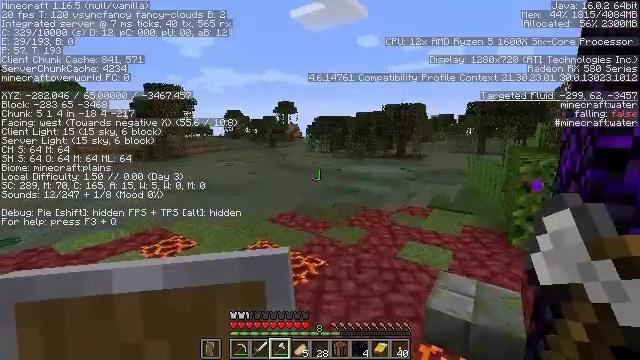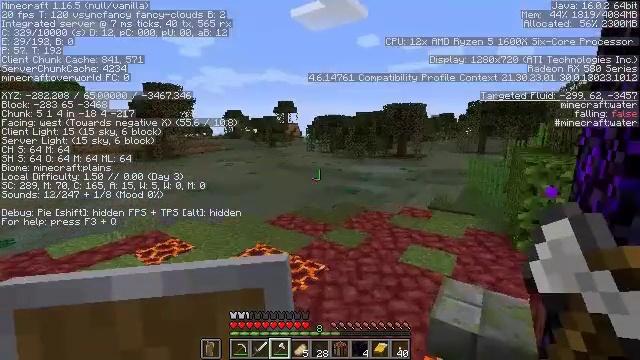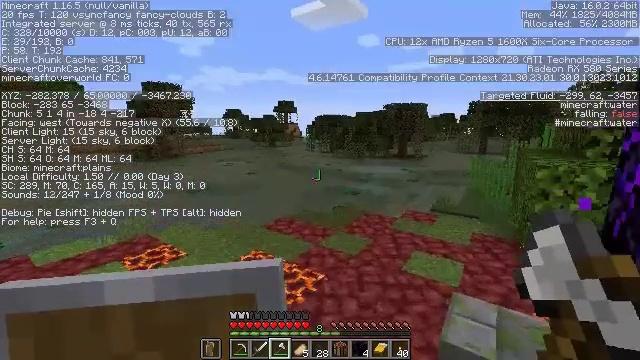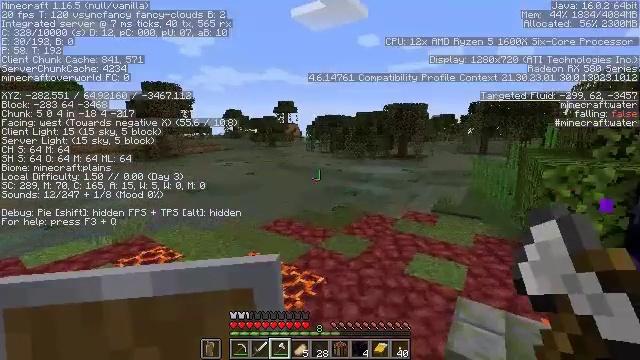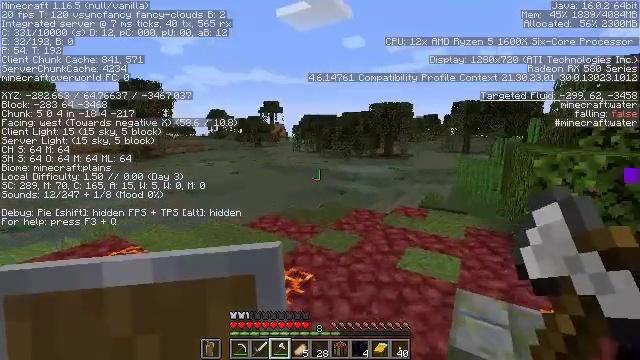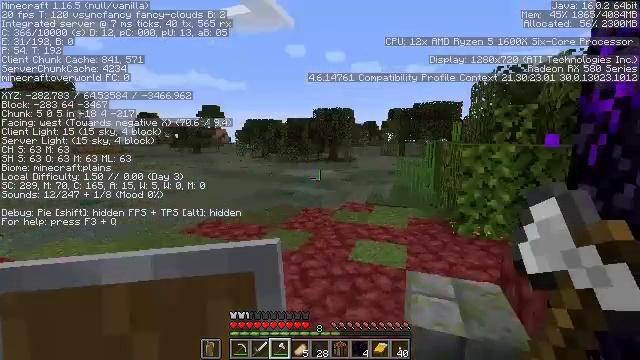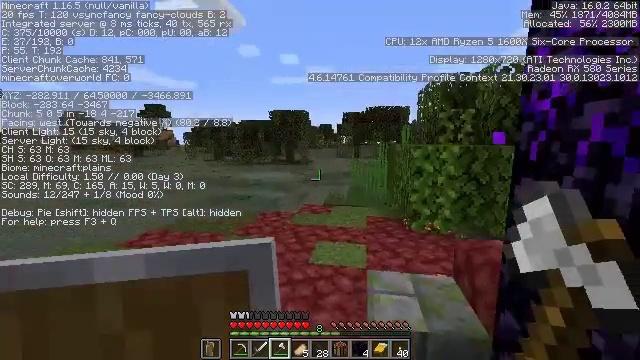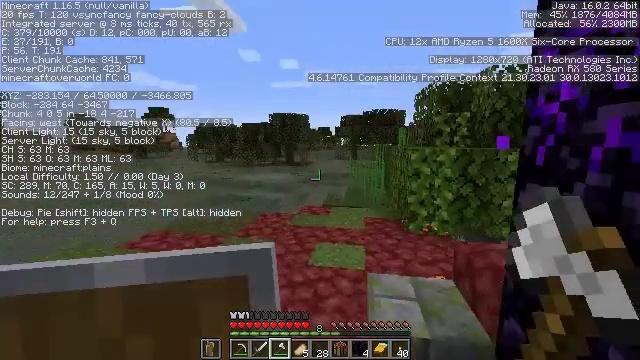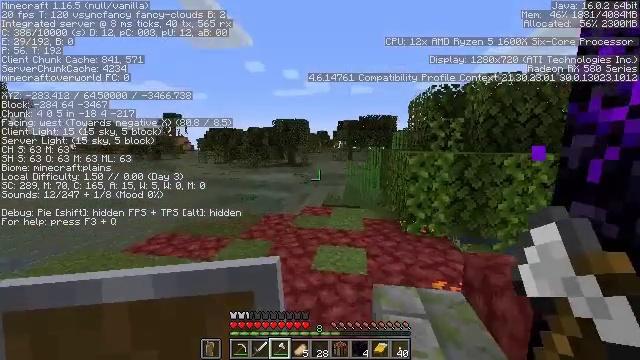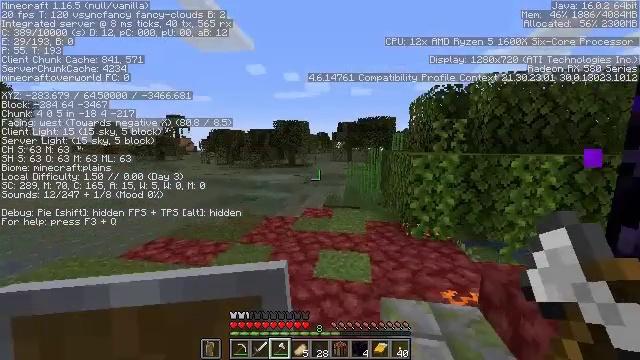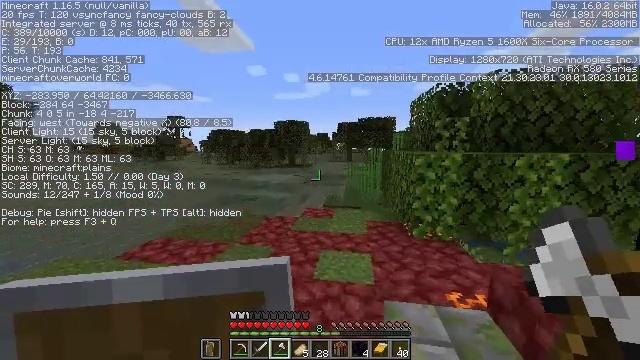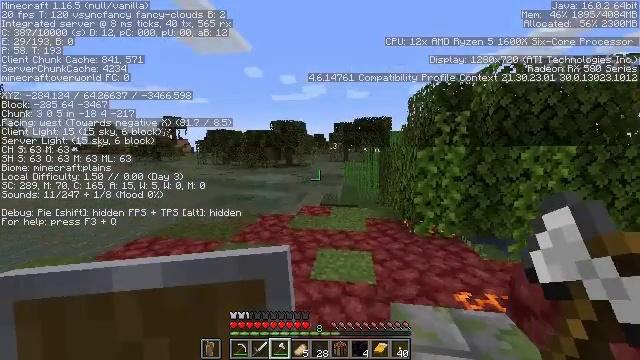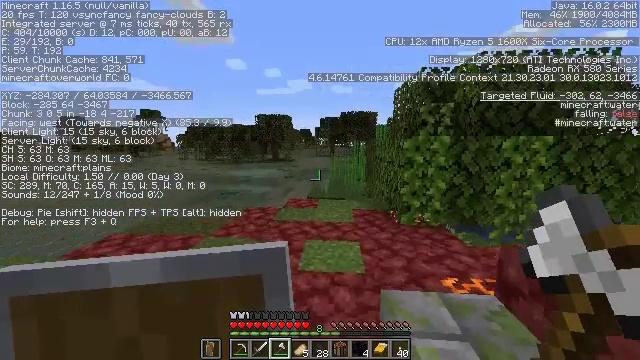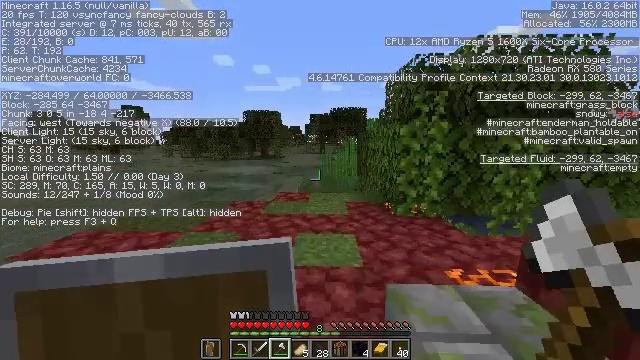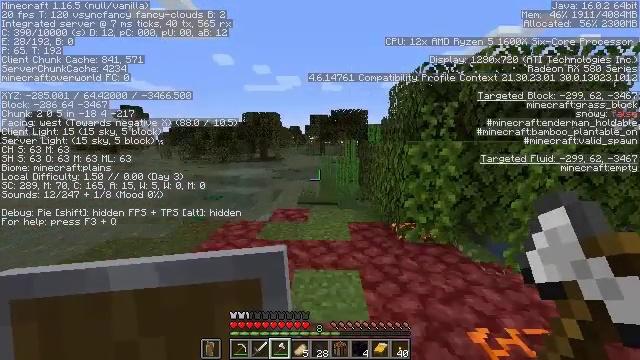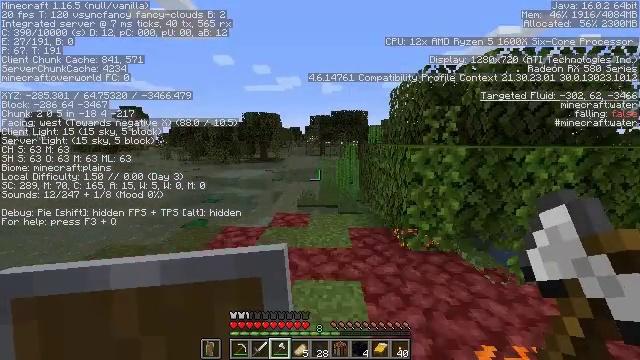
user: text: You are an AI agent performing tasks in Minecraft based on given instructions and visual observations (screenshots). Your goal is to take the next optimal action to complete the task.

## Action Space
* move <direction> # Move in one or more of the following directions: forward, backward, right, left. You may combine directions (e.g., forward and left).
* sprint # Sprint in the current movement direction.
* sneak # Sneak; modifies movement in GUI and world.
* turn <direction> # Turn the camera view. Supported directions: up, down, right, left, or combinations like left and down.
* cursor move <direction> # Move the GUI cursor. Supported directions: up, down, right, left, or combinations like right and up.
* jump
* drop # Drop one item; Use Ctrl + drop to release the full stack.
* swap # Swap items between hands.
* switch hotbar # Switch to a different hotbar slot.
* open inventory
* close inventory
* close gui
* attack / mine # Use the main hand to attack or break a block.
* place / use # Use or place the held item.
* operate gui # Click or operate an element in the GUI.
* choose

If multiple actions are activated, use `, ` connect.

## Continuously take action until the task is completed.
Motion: motion action
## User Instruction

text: Harvest sugar cane from the plant.
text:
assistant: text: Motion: move forward
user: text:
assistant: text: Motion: move forward
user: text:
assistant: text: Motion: move forward
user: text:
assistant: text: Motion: move forward, turn right
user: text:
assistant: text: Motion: move forward, turn right and up
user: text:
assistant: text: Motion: move forward, sprint, turn right
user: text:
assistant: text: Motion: move forward, sprint
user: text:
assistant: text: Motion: move forward, sprint
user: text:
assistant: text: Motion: move forward, sprint
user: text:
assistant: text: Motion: move forward
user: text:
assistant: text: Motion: move forward, jump
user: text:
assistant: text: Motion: move forward, turn right and down, jump
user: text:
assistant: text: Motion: move forward, turn right, jump
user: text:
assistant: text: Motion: move forward, jump
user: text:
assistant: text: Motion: move forward, jump
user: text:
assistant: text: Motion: move forward, jump
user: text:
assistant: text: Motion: move forward, jump
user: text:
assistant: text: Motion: move forward, turn right
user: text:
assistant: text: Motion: move forward
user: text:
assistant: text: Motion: move forward, turn right
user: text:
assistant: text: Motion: move forward, turn right
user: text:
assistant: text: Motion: move forward, turn right
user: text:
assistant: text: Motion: move forward
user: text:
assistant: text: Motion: move forward
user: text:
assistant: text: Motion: move forward
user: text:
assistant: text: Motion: move forward
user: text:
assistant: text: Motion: move forward
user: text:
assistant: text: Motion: move forward, turn left and down
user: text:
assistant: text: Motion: move forward, turn left and down
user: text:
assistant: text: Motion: move forward, turn left and down